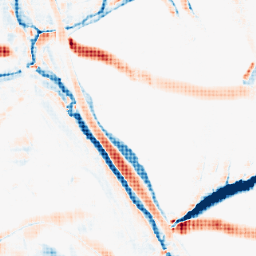
Category: morphological
Decomposition family: morphological_rect
Decomposition parameters: operation: average
width: 10
height: 20
Upsampling method: sinc_hamming
Upsampling parameters: scale: 4
kernel_size: 4
Upsampling scale: 4